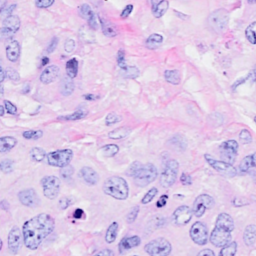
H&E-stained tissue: Breast